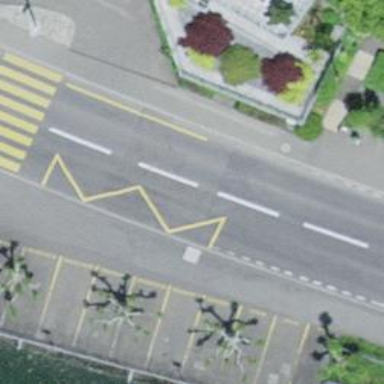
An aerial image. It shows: Bus stop with stop position for public transport.